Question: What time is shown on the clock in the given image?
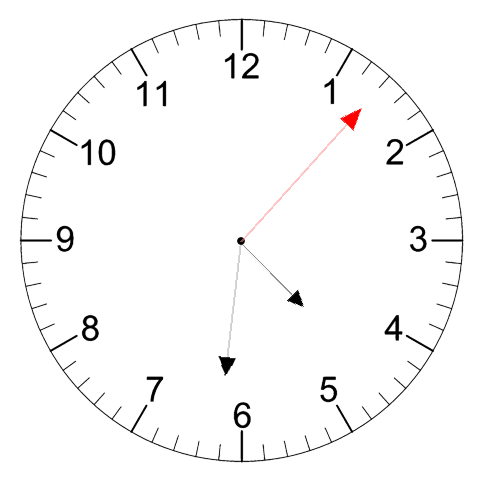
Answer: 04:31:07